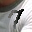
Label: 7